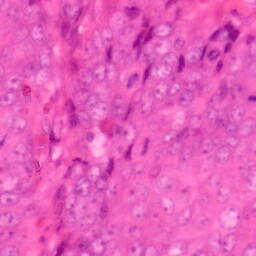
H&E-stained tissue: Colon